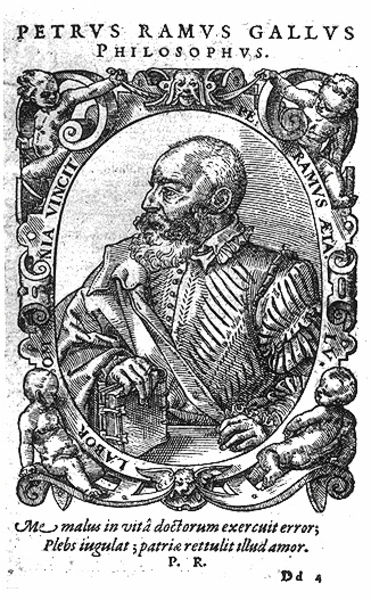
Titel: Bildnis des Petrus Ramus
Künstler: Tobias Stimmer
Institution: (Seriendruck)
Schlagwörter: feder, gemälde, hand, mann, finger, mund, nase, profil, schwarz, tisch, weiss, zeichnung, ornament, schleife, bart, augen, falten, kragen, rahmen, ärmel, bildnis, hände, portrait, porträt, signatur, auge, gewand, haare, mantel, pose, reich, locken, renaissance, oval, engel, schärpe, schrift, wangen, grafik, rand, figuren, kaiser, glatze, streifen, knöpfe, philosoph, buch, medaillon, druck, schwarz-weiss, schraffuren, stich, text, buchstaben, soldat, überschrift, offizier, orden, rüstung, halbglatze, einband, buchrücken, voluten, wohlhabend, teufel, rollen, wams, krieger, gebunden, gelehrter, zeilen, bänder, putten, kupferstich, putti, petrus, doktor, fratze, latein, lateinisch, umschrift, peter, philosophie, seriendruck, umshcrift, gallus, ramus, sirn, stirn mund, phiosoph, andaechtig